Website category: phone
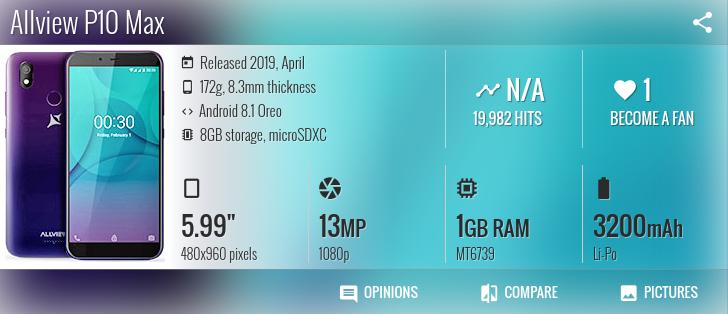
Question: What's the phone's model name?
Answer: Allview P10 Max

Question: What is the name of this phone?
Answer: Allview P10 Max

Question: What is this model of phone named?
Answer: Allview P10 Max

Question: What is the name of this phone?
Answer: Allview P10 Max

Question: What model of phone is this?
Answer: Allview P10 Max

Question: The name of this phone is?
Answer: Allview P10 Max

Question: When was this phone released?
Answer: Released 2019, April

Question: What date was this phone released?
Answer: Released 2019, April

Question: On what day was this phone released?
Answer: Released 2019, April

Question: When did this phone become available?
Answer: Released 2019, April

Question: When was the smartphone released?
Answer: Released 2019, April

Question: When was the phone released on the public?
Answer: Released 2019, April

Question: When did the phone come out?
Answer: Released 2019, April

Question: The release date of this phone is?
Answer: Released 2019, April

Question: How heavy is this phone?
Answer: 172g

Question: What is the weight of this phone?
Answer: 172g

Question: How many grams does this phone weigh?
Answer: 172g

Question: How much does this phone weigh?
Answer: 172g

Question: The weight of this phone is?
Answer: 172g

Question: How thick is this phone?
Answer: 8.3mm thickness

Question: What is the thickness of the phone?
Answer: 8.3mm thickness

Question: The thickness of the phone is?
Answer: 8.3mm thickness

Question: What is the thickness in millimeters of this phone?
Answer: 8.3mm thickness

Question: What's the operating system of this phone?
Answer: Android 8.1 Oreo

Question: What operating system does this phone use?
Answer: Android 8.1 Oreo

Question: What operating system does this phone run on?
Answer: Android 8.1 Oreo

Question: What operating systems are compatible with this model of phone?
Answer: Android 8.1 Oreo

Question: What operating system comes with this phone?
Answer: Android 8.1 Oreo

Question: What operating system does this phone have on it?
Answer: Android 8.1 Oreo

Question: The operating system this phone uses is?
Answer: Android 8.1 Oreo

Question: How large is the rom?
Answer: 8GB storage

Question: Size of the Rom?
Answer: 8GB storage

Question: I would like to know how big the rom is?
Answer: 8GB storage

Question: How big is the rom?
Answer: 8GB storage

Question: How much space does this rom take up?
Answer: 8GB storage

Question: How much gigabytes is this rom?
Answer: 8GB storage

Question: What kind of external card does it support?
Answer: microSDXC

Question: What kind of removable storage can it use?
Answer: microSDXC

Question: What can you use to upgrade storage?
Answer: microSDXC

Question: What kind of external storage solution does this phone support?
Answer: microSDXC

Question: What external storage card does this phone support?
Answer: microSDXC

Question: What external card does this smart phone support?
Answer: microSDXC

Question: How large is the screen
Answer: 5.99"

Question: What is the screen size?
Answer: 5.99"

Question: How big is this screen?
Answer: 5.99"

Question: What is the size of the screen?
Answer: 5.99"

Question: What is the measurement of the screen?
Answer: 5.99"

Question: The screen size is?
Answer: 5.99"

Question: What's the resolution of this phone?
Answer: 480x960 pixels

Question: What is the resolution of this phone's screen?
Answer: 480x960 pixels

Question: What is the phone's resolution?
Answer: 480x960 pixels

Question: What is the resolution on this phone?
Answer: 480x960 pixels

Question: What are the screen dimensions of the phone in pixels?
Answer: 480x960 pixels

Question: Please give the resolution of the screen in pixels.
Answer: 480x960 pixels

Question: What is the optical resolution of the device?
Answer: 480x960 pixels

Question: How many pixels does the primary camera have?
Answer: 13 MP

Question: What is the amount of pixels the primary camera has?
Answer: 13 MP

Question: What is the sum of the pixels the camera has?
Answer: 13 MP

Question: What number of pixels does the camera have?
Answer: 13 MP

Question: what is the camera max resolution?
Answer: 13 MP

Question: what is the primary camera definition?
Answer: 13 MP

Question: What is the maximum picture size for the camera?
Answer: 13 MP

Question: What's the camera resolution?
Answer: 1080p

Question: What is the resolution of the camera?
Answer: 1080p